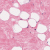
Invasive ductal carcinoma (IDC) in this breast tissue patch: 0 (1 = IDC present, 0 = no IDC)